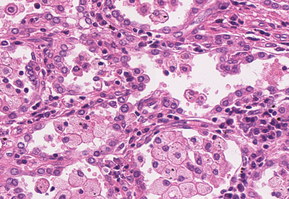
Tumor epithelial tissue: yes
Tumor-associated stroma tissue: yes
Normal tissue: no